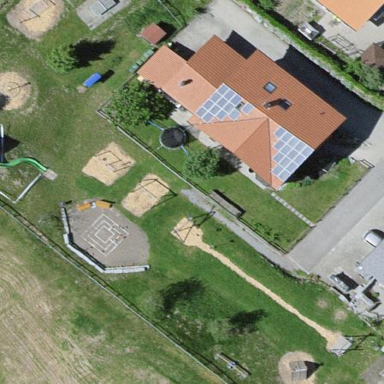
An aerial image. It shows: Playground area for leisure land.